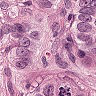
Metastatic tissue present: yes